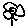
Label: flower